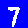
Digit: 7